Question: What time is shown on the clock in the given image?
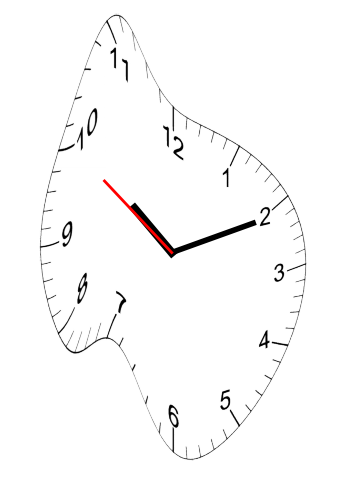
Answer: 10:10:50